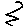
Label: zigzag